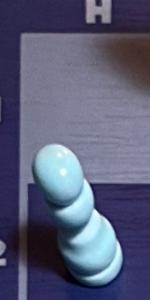
Label: Pawn_White